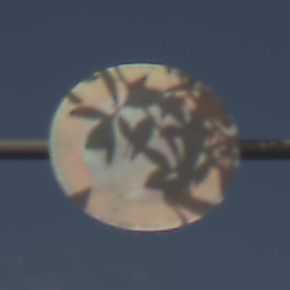
Verkehrszeichen: VerbotFahrzeugeAllerArt
Umgebung: Outdoor, Nature
Tageszeit: SunriseSunset
Wetter: PartlyCloudy
Licht: Natural
Jahreszeit: NotSpecified
Kontrast: HighContrast